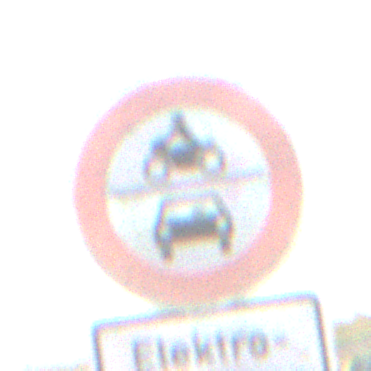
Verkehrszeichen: VerbotKraftfahrzeuge
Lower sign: BesondereFahrzeugeUndTransportgueter11
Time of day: SunriseSunset
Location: Outdoor (Nature)
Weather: PartlyCloudy
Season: NotSpecified
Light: Natural